Question: I use a footer here: <URL>
It has an image which always should be 100% wide. Also it should scale down proportionally when windows is smaller than 1920px.
I don't know why there is a small gap between bottom of the page and this image. Firebug doesn't show any margin or padding. I guess this is somehow with rescaling image.
HTML:
'''
<body>
<div class="page-wrap">
<div class="nasze-menu">
<img usemap="#menu" src="images/main.png" alt="Lody Bonano - Menu">
<map name="menu">
<area shape="poly" coords="463,390,463,531,357,532,291,389" href="/" alt="Shape 3 Shape Path" title="Shape 3 Shape Path" id="kielich">
<area shape="poly" coords="537,209,536,247,782,252,783,207" href="/" alt="Strona glowna" title="Strona glowna" id="goback">
</map>
</div>
<div id="overlay"></div>
'''
CSS:
'''
.site-footer {
pointer-events: none;
width: 100%;
position: fixed;
bottom: 0px;
z-index: 5;
margin: 0;
padding: 0;
vertical-align: bottom;
}
'''

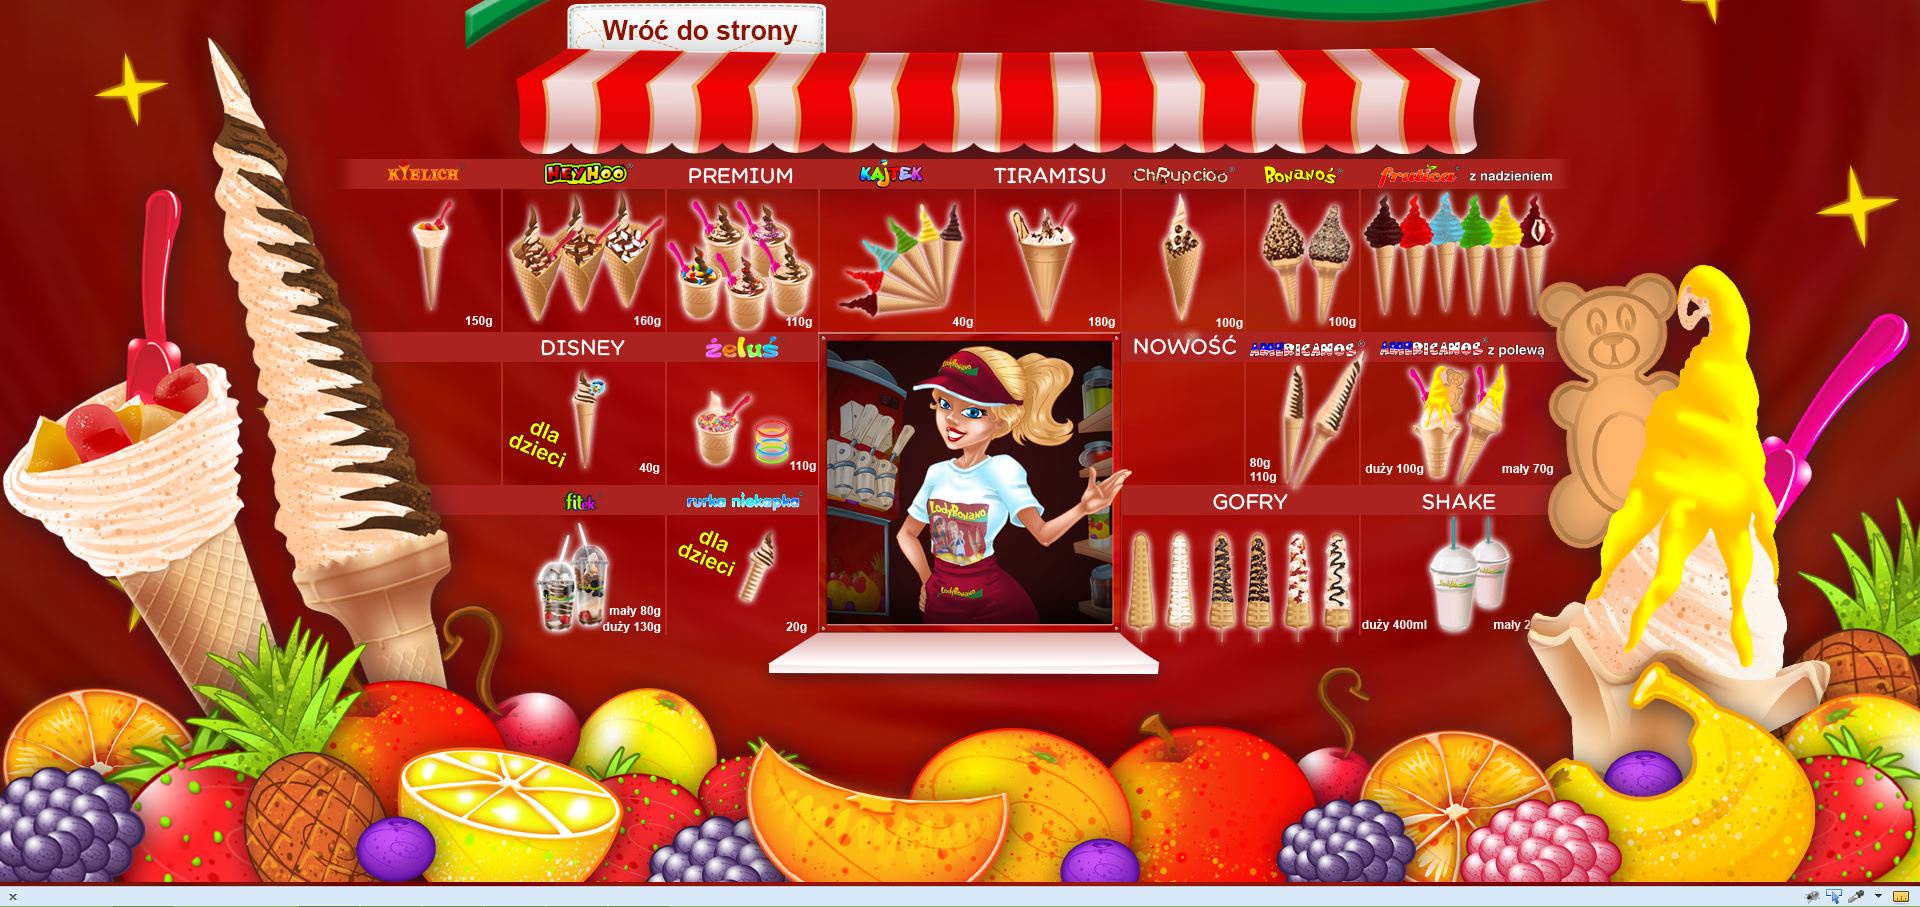
Answer: try making image a block element
i.e
'''
.site-footer img
{
display: block;
}
'''